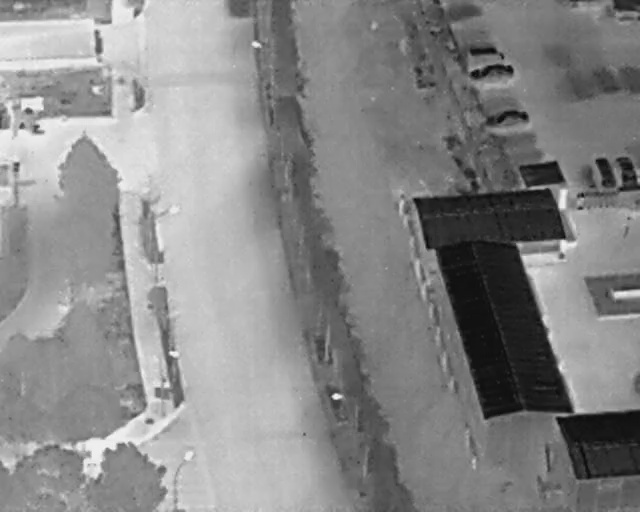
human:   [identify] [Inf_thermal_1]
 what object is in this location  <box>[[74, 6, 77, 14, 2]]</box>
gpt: <ref>1 small car at the top right</ref>